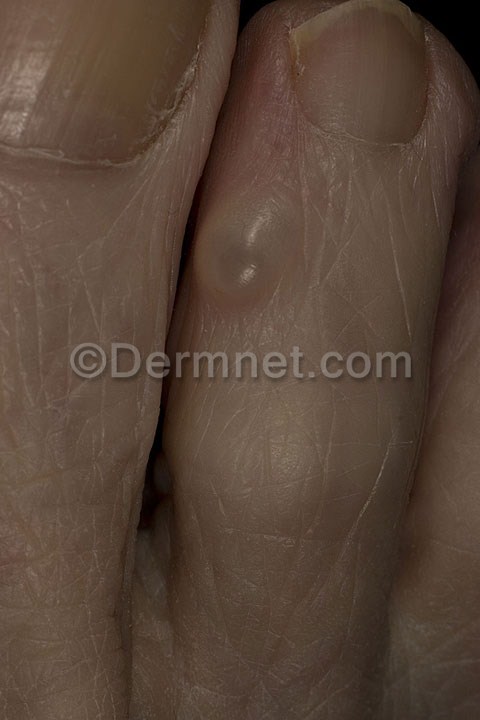
Disease: Nail Fungus and other Nail Disease